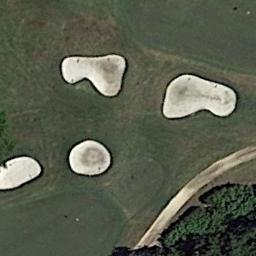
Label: golf_course